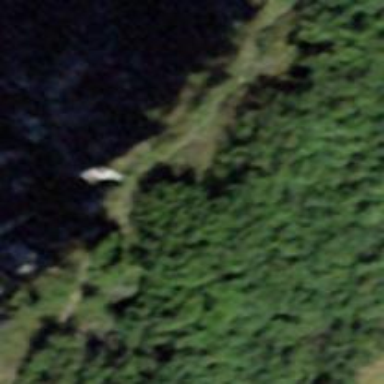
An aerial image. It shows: Natural cliff.